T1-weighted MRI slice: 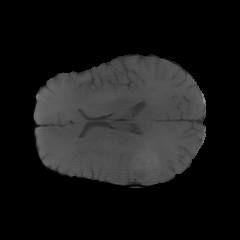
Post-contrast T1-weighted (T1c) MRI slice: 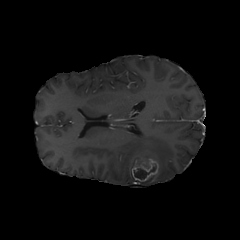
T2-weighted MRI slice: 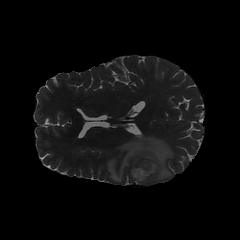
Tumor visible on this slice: yes